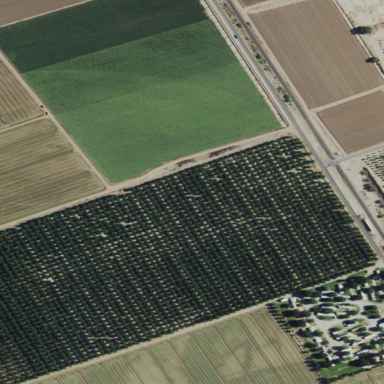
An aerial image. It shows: Orchard.